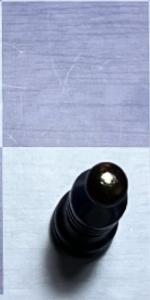
Label: Bishop_Black